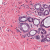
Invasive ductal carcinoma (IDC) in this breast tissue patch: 0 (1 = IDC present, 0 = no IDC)